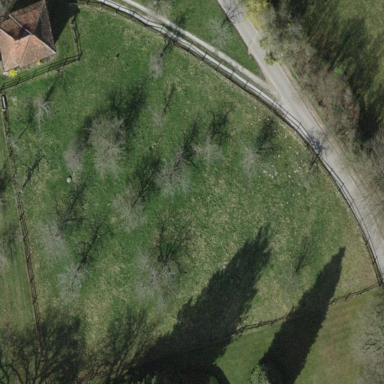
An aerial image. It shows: Orchard enclosed by fence.